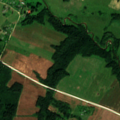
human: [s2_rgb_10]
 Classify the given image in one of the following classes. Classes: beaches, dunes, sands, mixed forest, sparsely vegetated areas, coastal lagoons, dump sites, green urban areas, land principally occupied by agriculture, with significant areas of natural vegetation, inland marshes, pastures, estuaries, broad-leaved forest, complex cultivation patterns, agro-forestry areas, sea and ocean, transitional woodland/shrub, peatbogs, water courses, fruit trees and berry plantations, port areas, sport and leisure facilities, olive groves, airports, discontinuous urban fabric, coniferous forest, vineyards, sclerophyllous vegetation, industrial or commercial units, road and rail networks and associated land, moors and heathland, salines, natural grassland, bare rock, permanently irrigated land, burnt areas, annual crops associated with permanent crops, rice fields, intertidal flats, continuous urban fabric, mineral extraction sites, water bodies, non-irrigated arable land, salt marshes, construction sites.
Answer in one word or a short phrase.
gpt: non-irrigated arable land, complex cultivation patterns, land principally occupied by agriculture, with significant areas of natural vegetation, broad-leaved forest, coniferous forest